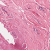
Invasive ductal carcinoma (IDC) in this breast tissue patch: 0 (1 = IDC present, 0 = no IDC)